Question: I have a application which plays songs (tracks) with a structure like this (the [] brackets represend 'a list of'):
'''
SidebarController (NSObject)
SidebarContentController (NSArrayController)
[
ListController (NSArrayController)
[
TrackModel (NSObject)
]
]
'''
I am using bindings in the InterfaceBuilder. As long as I had this structure everything was fine and I was able to bind the contents of a NSTableView to the SidebarController with: 'self.sidebarContentController.selection.arrangedObjects'
Now I wanted to use a NSOutlineView instead because I wanted to show Playlists which the user will be able to open and play. So the structure looks like this now:
'''
SidebarController (NSObject)
SidebarContentController (NSArrayController)
[
ListController (NSTreeController)
[
PlaylistModel (NSObject)
[
TrackModel (NSObject)
]
]
]
'''
But now I can not bind the NSOutlineView with
'self.sidebarContentController.selection.arrangedObjects' because when I start the application I get an exception:
'''
*** -[NSProxy doesNotRecognizeSelector:_mutatingNodes] called!
'''
It works well when I try a simple structure like:
'''
ListController (NSTreeController)
[
PlaylistModel (NSObject)
[
TrackModel (NSObject)
]
]
'''
then I can bind it with 'self.arrangedObjects' on the ListController and the NSOutlineView shows all the playlists and the tracks. But I really need the SidebarContentController because I have not only one list of playlists but several.
Any Ideas what is going wrong? Here is a screenshot of the application so you understand why I need the SidebarContentController:

I need the NSTableView to become a NSOutlineView to be able to show a tree structure.
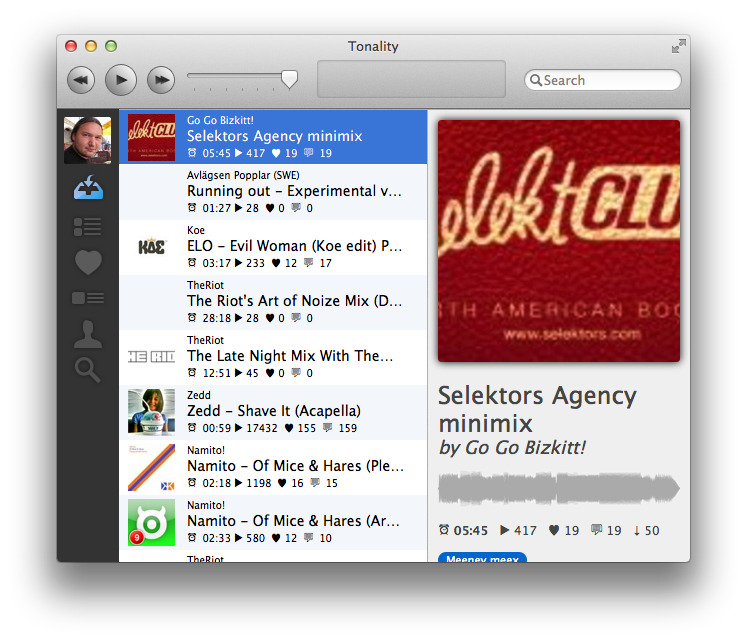
Answer: I believe the source of your problem is the use of controllers in what is essentially your model. As expressed in your structure diagrams, and assuming "list of" equates to an array, you have:
'''
SidebarContent (NSArrayController)
List (NSArrayController)[]
Track (NSObject)[]
'''
where instead you should have:
'''
SidebarContent (NSArray)
List (NSArray)[]
Track (NSObject)[]
'''
with controller objects that bind each view (two tableviews and a custom view; thus two NSArrayController's and perhaps an NSObjectController) to the appropriate content in your model (the second NSArrayController's content depending on the selection of the first).
At that point, you can visualize adding another layer to your model (List's of Playlist's?), substituting an NSOutlineView for the second NSTableView, and replacing the second NSArrayController with an NSTreeController.